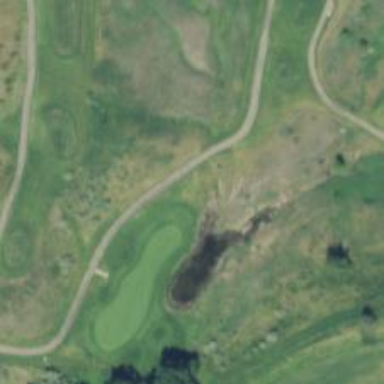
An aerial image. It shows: View of golf hole.